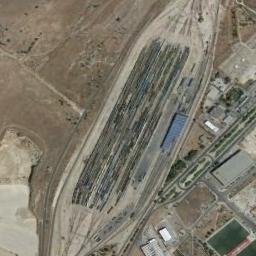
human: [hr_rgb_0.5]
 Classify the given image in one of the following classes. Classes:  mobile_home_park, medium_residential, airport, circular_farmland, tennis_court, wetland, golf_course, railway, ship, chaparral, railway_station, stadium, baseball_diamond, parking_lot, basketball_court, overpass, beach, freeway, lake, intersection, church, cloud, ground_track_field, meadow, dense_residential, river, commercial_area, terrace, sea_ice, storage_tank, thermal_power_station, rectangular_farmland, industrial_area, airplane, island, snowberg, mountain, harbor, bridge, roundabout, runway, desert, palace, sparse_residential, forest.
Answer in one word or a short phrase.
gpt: railway_station